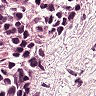
Metastatic tissue present: yes